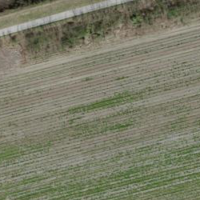
EUNIS habitat code: 52
Species observed at this site:
Ardea alba